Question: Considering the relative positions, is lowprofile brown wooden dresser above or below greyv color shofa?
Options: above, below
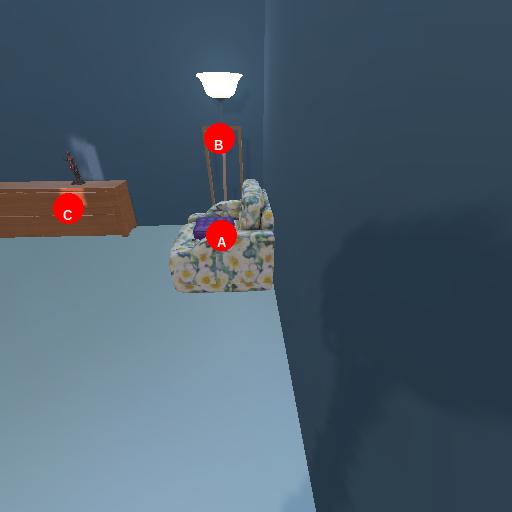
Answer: above